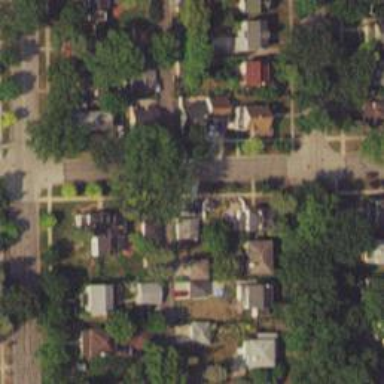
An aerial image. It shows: Alley classified as service road.